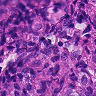
Metastatic tissue present: yes